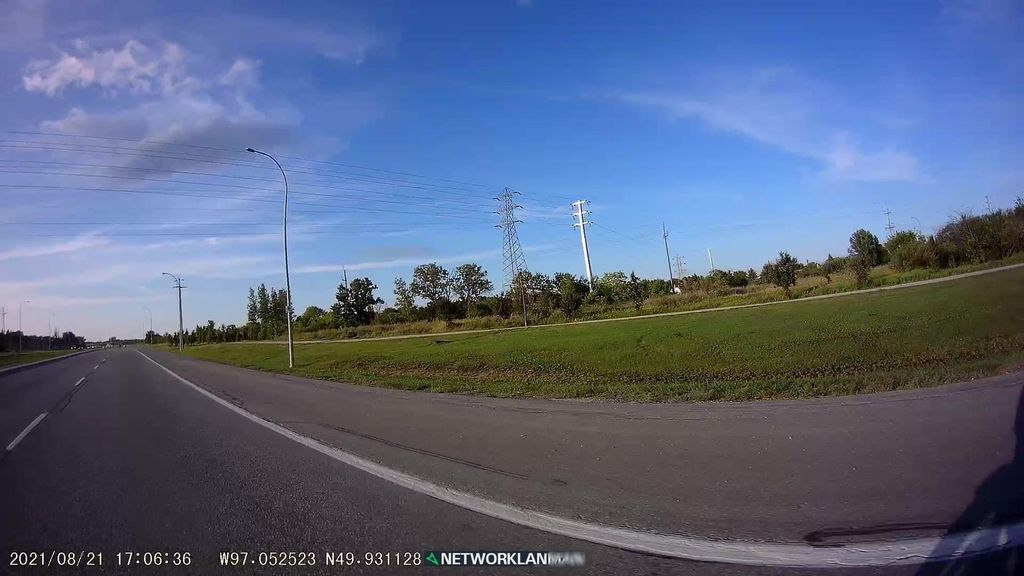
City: winnipeg